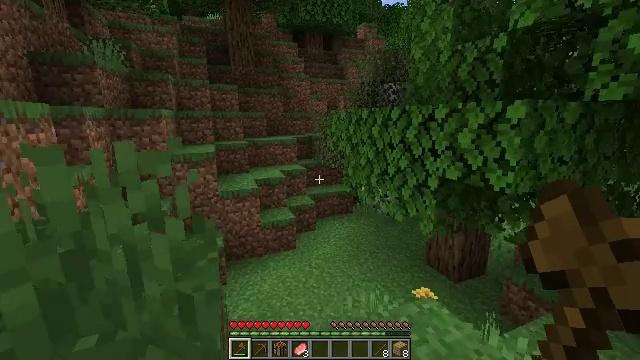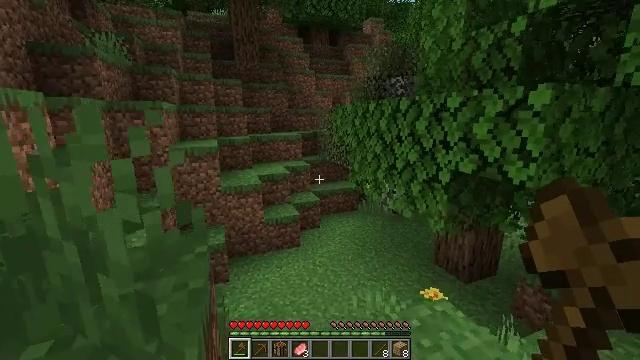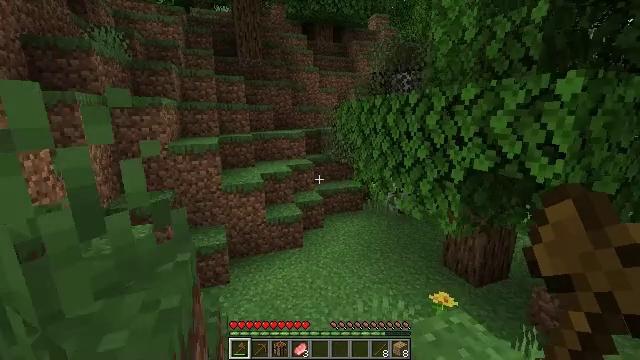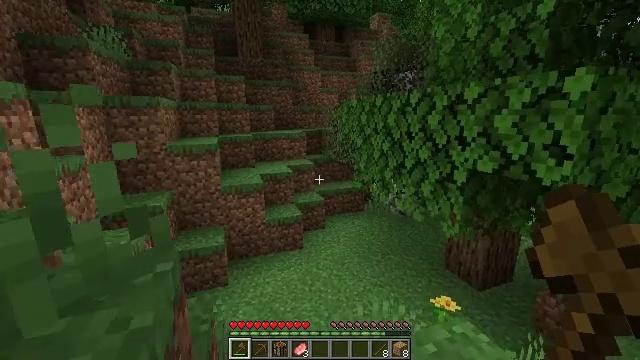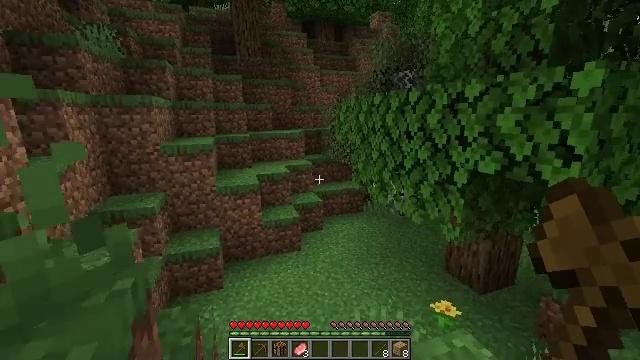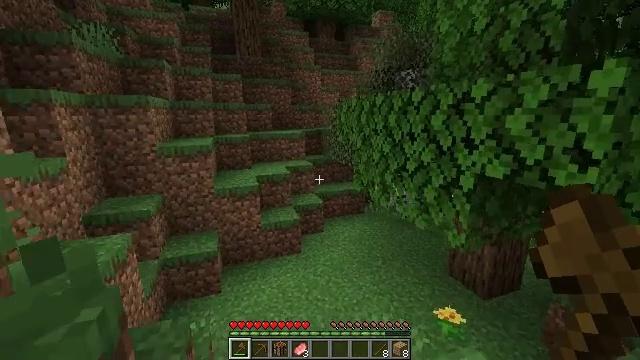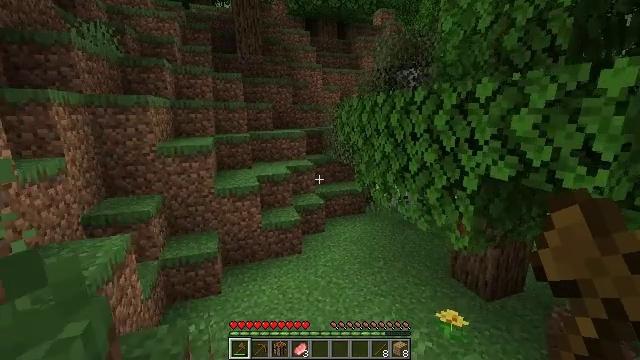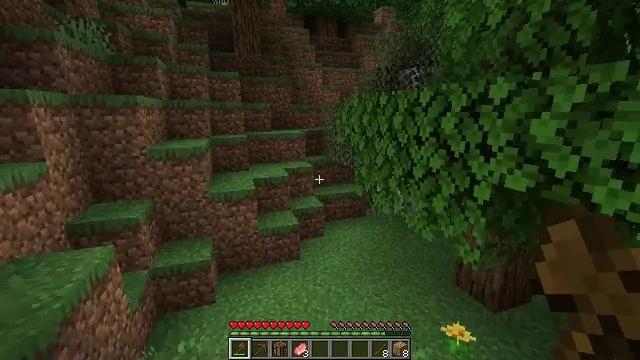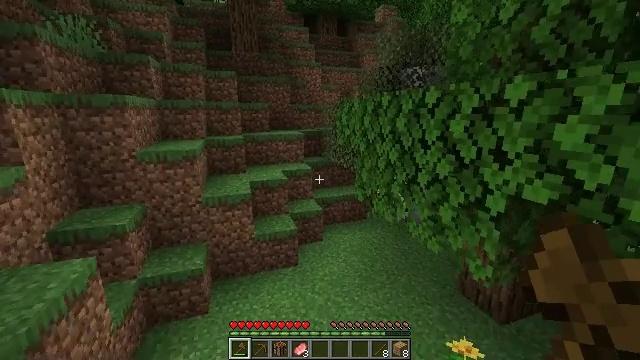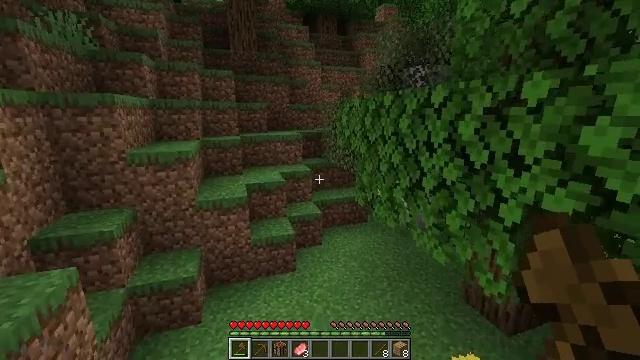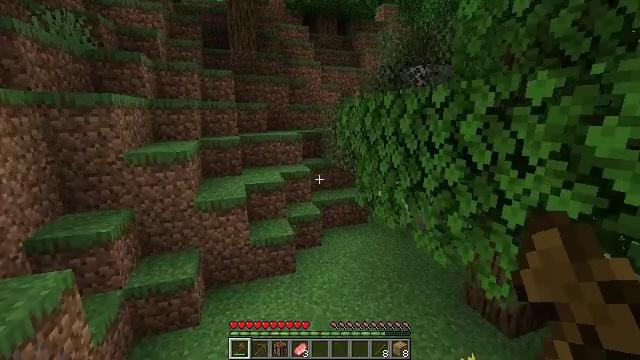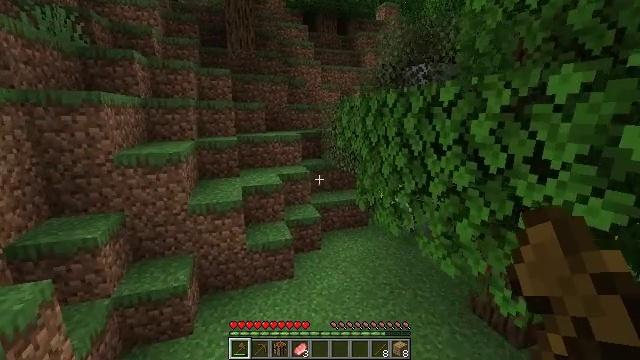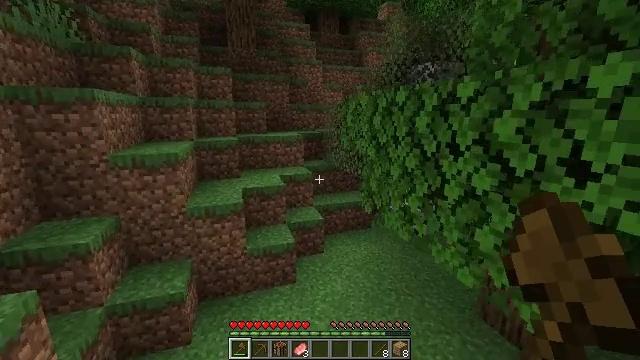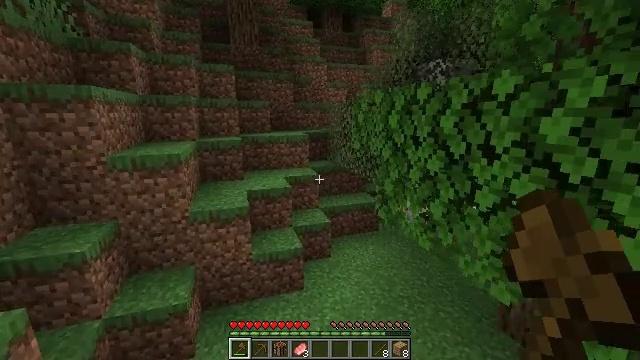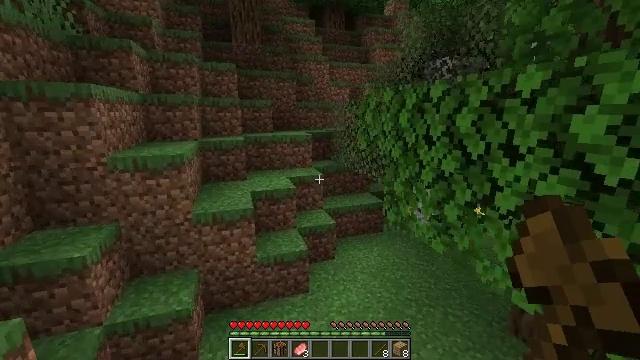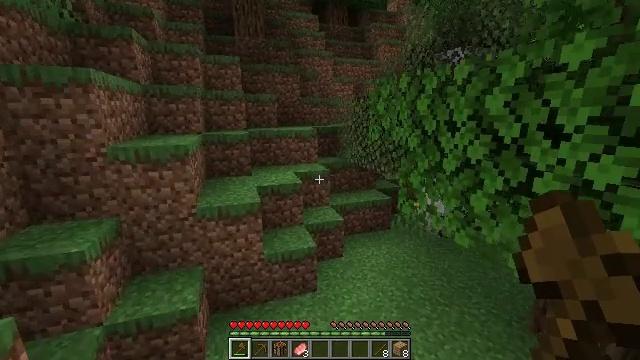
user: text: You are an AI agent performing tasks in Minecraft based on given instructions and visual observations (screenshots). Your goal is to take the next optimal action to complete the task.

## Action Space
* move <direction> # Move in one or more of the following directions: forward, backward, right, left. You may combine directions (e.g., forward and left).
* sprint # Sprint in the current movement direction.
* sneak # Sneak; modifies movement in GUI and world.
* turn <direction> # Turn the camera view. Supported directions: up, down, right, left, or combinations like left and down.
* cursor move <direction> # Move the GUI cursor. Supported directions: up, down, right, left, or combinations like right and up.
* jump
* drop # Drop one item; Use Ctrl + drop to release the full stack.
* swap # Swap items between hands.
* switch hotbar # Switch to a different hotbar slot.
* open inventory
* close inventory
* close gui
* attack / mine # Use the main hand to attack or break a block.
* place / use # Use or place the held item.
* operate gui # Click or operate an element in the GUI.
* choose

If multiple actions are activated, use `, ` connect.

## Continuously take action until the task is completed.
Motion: motion action
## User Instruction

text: Pick up the poppy from the field.
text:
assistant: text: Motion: move forward, turn left
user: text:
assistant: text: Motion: move forward
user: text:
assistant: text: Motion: move forward
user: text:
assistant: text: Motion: move forward
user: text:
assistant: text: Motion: move forward
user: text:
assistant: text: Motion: move forward
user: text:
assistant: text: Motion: move forward
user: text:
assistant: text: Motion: move forward
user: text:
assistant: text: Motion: move forward
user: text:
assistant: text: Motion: move forward
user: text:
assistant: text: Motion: move forward and move left
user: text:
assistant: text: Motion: move forward and move left
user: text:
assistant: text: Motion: move forward and move left
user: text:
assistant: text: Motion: move forward and move left
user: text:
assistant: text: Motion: move forward and move left
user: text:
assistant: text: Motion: move forward and move left
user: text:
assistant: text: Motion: move forward and move left, turn right
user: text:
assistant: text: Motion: move forward and move left, turn right
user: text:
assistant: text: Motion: move forward and move left, turn right
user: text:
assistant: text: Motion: move forward and move left, turn right
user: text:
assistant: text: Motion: move forward and move left, turn right
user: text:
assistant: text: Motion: move forward, turn right
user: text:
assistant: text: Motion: move forward, turn right
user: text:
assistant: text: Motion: move forward
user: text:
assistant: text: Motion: move forward and move left, turn right
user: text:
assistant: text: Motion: move forward and move left, turn right
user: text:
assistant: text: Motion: move forward and move left, turn right
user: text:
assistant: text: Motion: move forward and move left, turn right
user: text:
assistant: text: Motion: move forward and move left, turn right
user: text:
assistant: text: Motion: move forward and move left, turn right